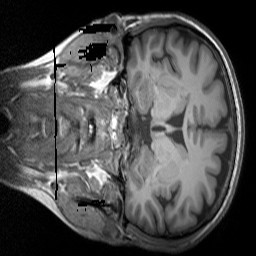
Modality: T1w
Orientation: coronal
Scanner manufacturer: siemens
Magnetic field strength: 3 T
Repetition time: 1.9 s
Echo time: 0.00267 s